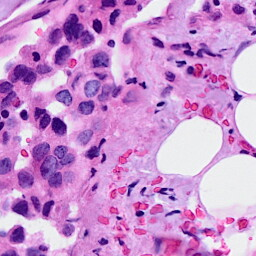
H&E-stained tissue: Breast